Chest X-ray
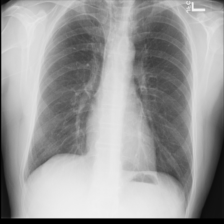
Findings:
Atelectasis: negative
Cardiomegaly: negative
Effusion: negative
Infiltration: negative
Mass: negative
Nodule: negative
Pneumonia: negative
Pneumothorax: negative
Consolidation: negative
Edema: negative
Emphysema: negative
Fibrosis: negative
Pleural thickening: negative
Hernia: negative